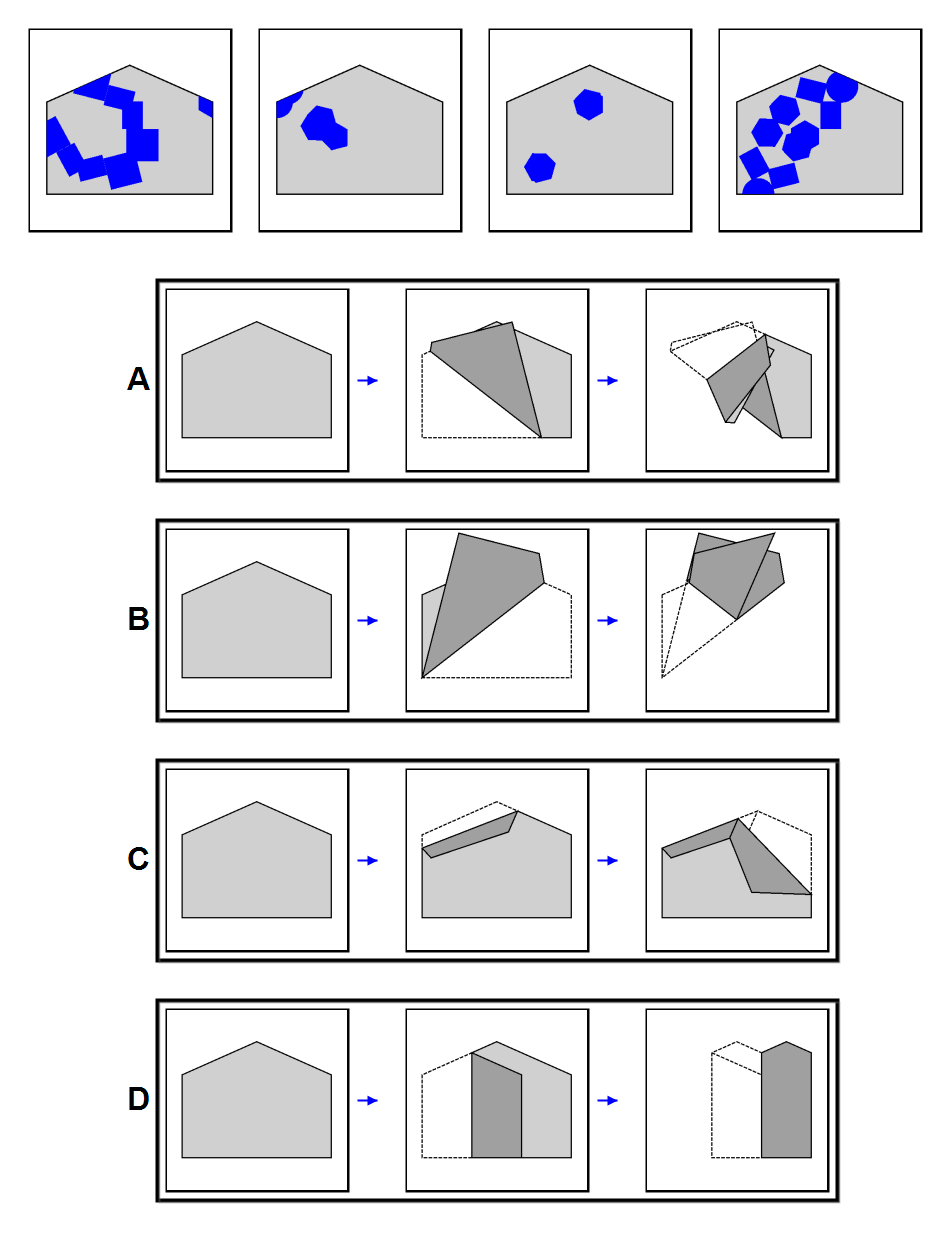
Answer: A